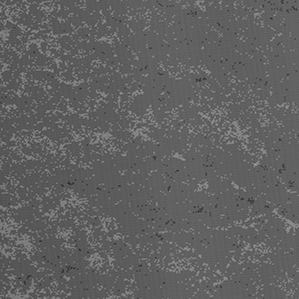
Label: frost